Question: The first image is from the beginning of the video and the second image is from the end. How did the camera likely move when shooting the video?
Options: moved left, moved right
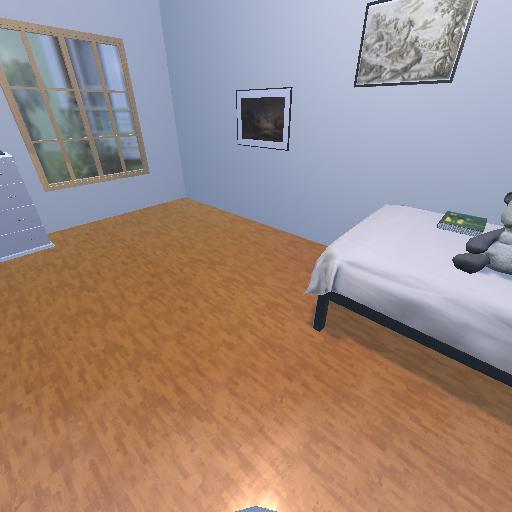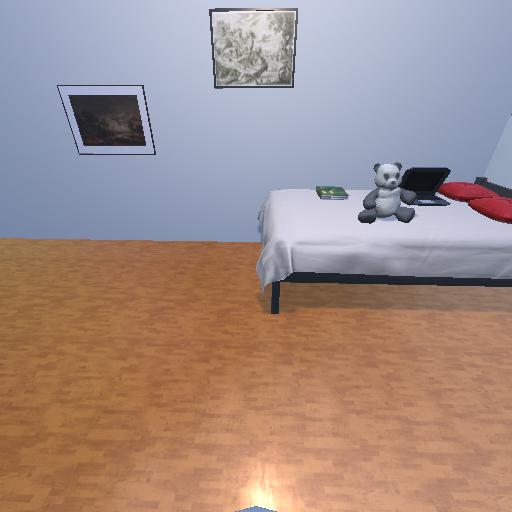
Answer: moved left